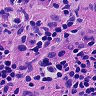
Metastatic tissue present: yes